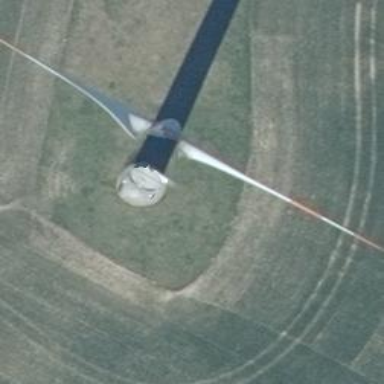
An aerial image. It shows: Wind-powered generator.